【题型】解答题　【知识点】平面几何　【难度】medium
如图 1，在矩形 $ABCD$ 中，$AB = 6\text{cm}$，$BC = 8\text{cm}$，点 $P$ 以 $3\text{cm/s}$ 的速度从点 $A$ 向点 $B$ 运动，点 $Q$ 以 $4\text{cm/s}$ 的速度从点 $C$ 向点 $B$ 运动。点 $P$、$Q$ 同时出发，运动时间为 $t$ 秒（$0 < t < 2$），$\odot M$ 是 $\triangle PQB$ 的外接圆。

(1) 当 $t = 1$ 时，$\odot M$ 的半径是 \underline{\hspace{1cm}} cm，$\odot M$ 与直线 $CD$ 的位置关系是 \underline{\hspace{1cm}}；

(2) 在点 $P$ 从点 $A$ 向点 $B$ 运动过程中，当 $\odot M$ 与矩形 $ABCD$ 边相切时，求 $t$ 的值。

(3) 连接 $PD$，交 $\odot M$ 于点 $N$，如图 2，当 $\angle APD = \angle NBQ$ 时，$t$ 的值是 \underline{\hspace{1cm}}。
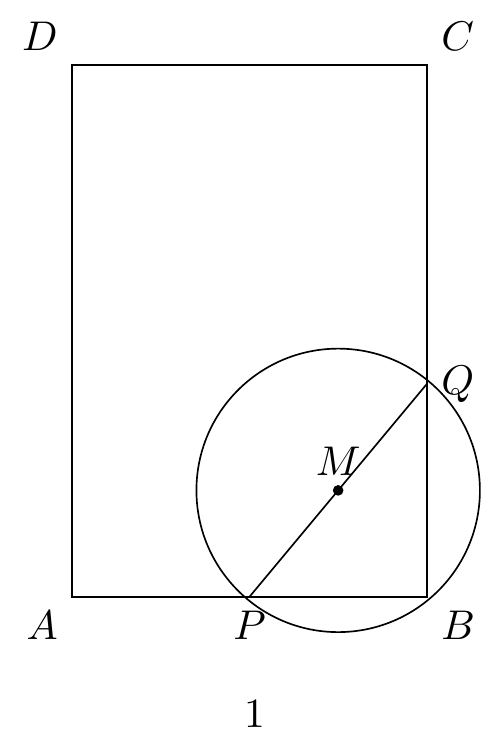
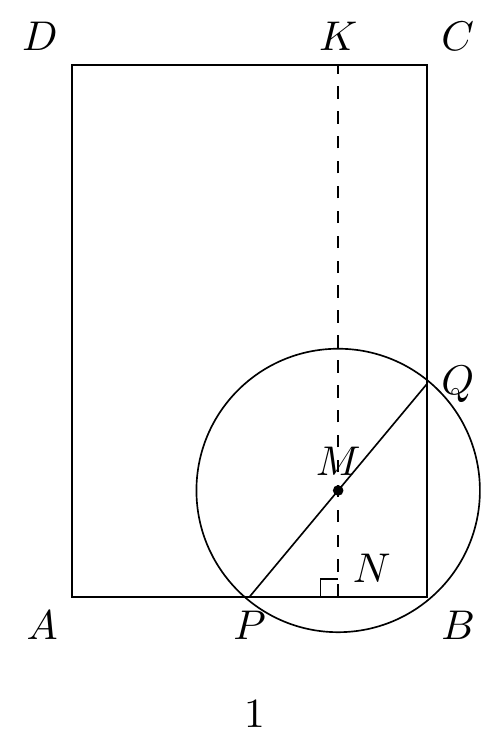
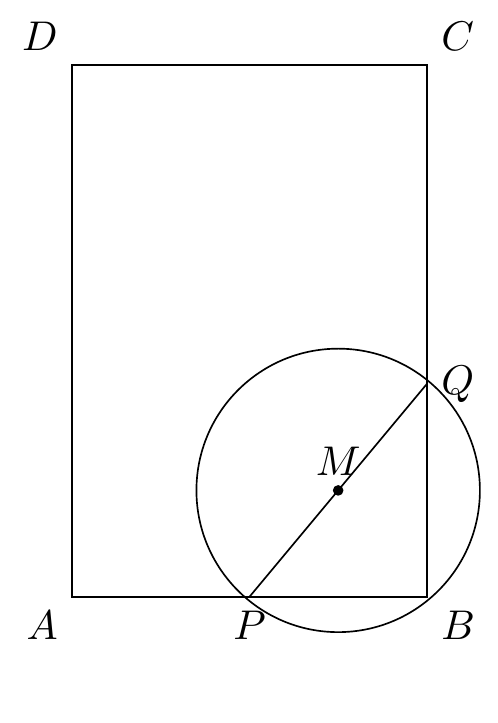
【解答】
如图1，过 $M$ 作 $KN \perp AB$ 于 $N$，交 $CD$ 于 $K$。

$\because$ 四边形 $ABCD$ 是矩形，

$\therefore \angle ABC = 90^\circ$，$AB \parallel CD$，

$\therefore \odot M$ 的直径是 $PQ$，$KN \perp CD$。

当 $t = 1$ 时，$AP = 3$，$CQ = 4$，

$\because AB = 6$，$BC = 8$，

$\therefore PB = 6 - 3 = 3$，$BQ = 8 - 4 = 4$，

$\therefore PQ = \sqrt{3^2 + 4^2} = 5$，

$\therefore \odot M$ 的半径为 $\frac{5}{2}\text{cm}$。

$\because MN \parallel BQ$，$M$ 是 $PQ$ 的中点，

$\therefore PN = BN$，

$\therefore MN$ 是 $\triangle PQB$ 的中位线，

$\therefore MN = \frac{1}{2}BQ = \frac{1}{2} \times 4 = 2$，

$\therefore MK = 8 - 2 = 6 > \frac{5}{2}$，

$\therefore \odot M$ 与直线 $CD$ 的位置关系是相离；

故答案为：$\frac{5}{2}$，相离；

(2) 如图 2，当 $\odot M$ 与 $AD$ 相切时，设切点为 $F$，连接 $FM$ 并延长交 $BC$ 于 $E$，则 $EF \perp AD$，$EF \perp BC$，

则 $BQ = 8 - 4t$，$PB = 6 - 3t$，

$\therefore PQ = \sqrt{BP^2 + QB^2} = 10 - 5t$，

$\therefore PM = \frac{10 - 5t}{2} = EM = 5 - \frac{5}{2}t$，

在 $\triangle BPQ$ 中，$MF = \frac{1}{2}PB = 3 - \frac{3}{2}t$，

$\because EF = FM + ME$，

$\therefore 5 - \frac{5}{2}t + 3 - \frac{3}{2}t = 6$，

解得：$t = \frac{1}{2}$。

当 $\odot M$ 与 $CD$ 相切时，设切点为 $F$，连接 $FM$ 并延长交 $BC$ 于 $E$，

则 $EF \perp CD$，$EF \perp AB$，

则 $BQ = 8 - 4t$，$PB = 6 - 3t$，

$\therefore PQ = 10 - 5t$，

$\therefore PM = \frac{10 - 5t}{2} = EM = 5 - \frac{5}{2}t$，

$\therefore MF = EF - ME = \frac{BQ}{2}$，

$\therefore 8 - \left( 5 - \frac{5}{2}t \right) = \frac{8 - 4t}{2}$，

解得：$t = \frac{2}{9}$；

综上所述，当 $\odot M$ 与矩形 $ABCD$ 相切时 $t = \frac{2}{9}$ 或 $\frac{1}{2}$；

（3）如图4，过 $D$ 作 $DG \perp PQ$，交 $PQ$ 的延长线于点 $G$，连接 $DQ$，

$\because \angle APD = \angle NBQ$，$\angle NBQ = \angle NPQ$，

$\therefore \angle APD = \angle NPQ$，

$\because \angle A = 90^\circ$，$DG \perp PG$，

$\therefore AD = DG = 8$，

$\because PD = PD$，

$\therefore \text{Rt} \triangle APD \cong \text{Rt} \triangle GPD (\text{HL})$，

$\therefore PG = AP = 3t$，

$\because PQ = \sqrt{PB^2 + QB^2} = 10 - 5t$，

$\therefore QG = 3t - (10 - 5t) = 8t - 10$，

$\because DC^2 + CQ^2 = DQ^2 = DG^2 + QG^2$，

$\therefore 6^2 + (4t)^2 = 8^2 + (8t - 10)^2$，

即 $3t^2 - 10t + 8 = 0$，

$(t - 2)(3t - 4) = 0$，

解得：$t_1 = 2$（舍），$t_2 = \frac{4}{3}$。

故答案为：$\frac{4}{3}$。

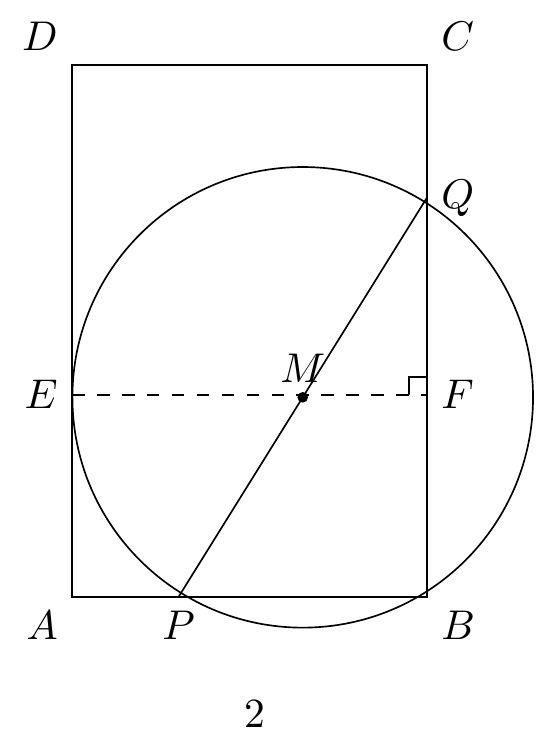
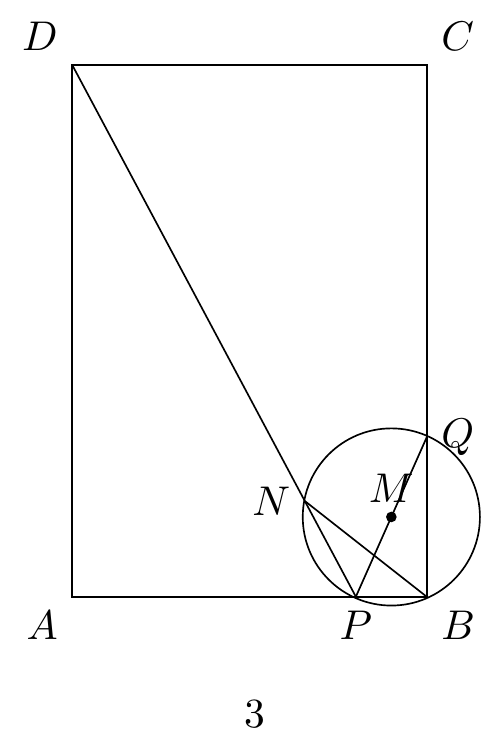
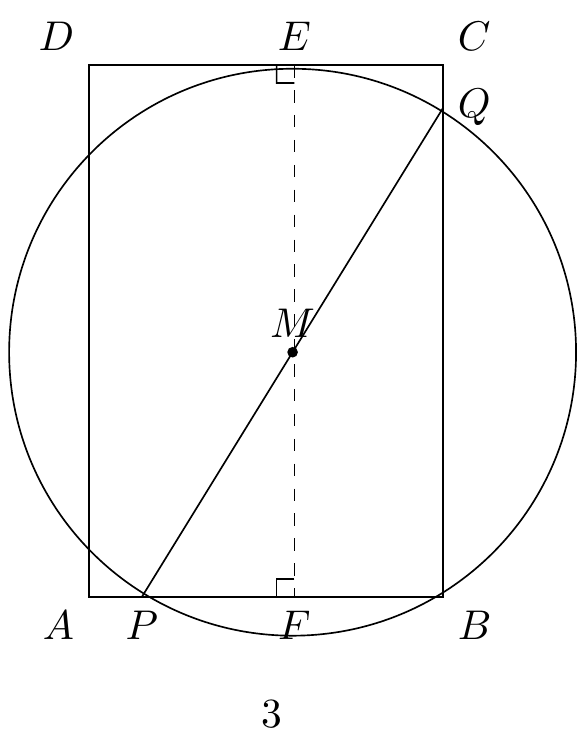
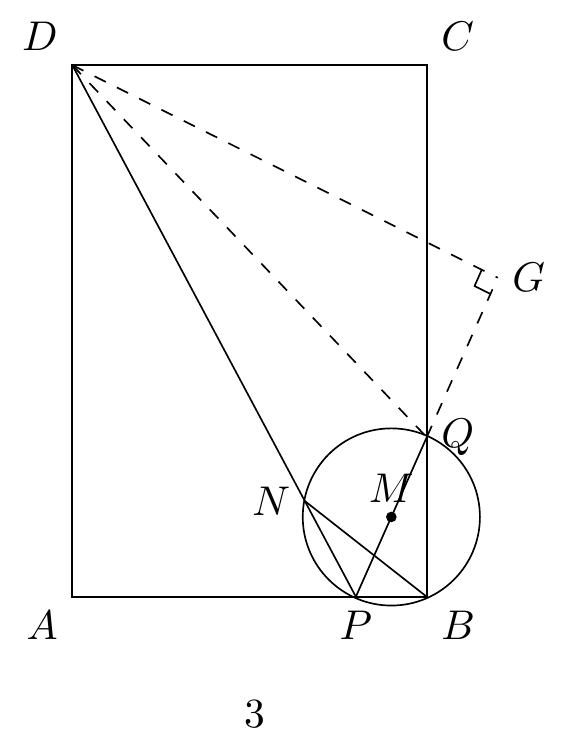